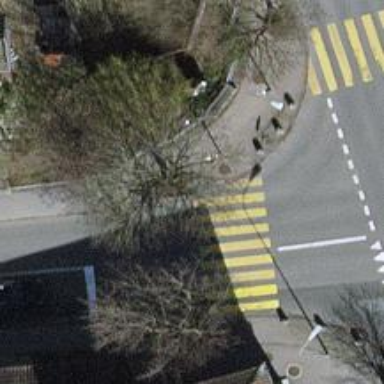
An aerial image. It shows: Road crossing with traffic signals.